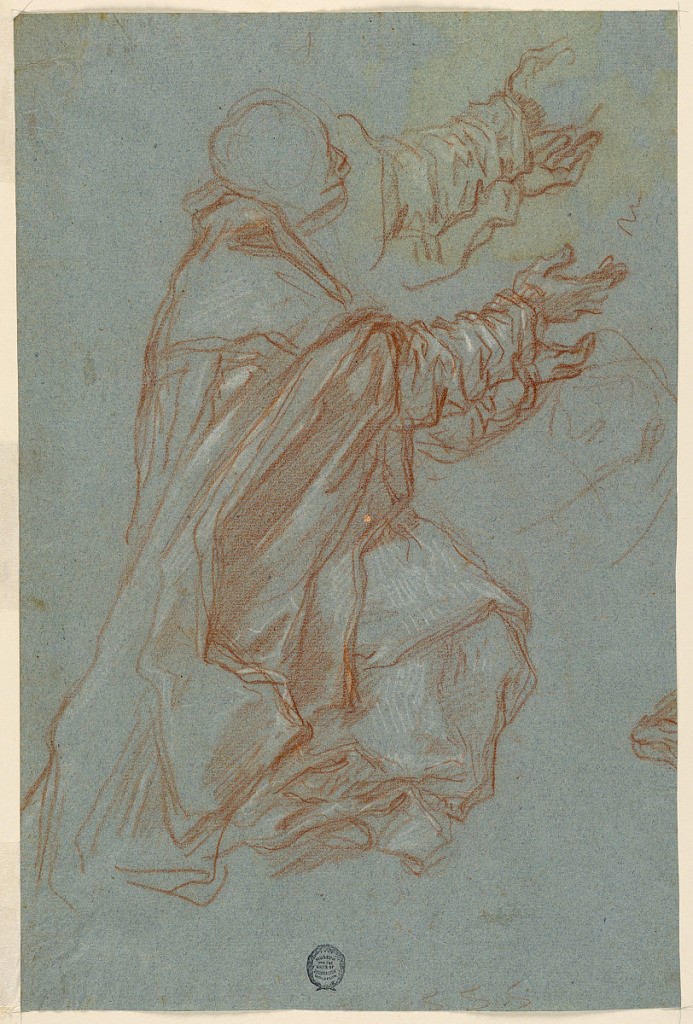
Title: Studies for the Entombment of Christ
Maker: Giuseppe Passeri, Italian, 1654 - 1714
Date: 1775–1800
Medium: Red and white chalk on blue paper
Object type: Drawing
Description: Studies of kneeling man with raised arms; details of arms.